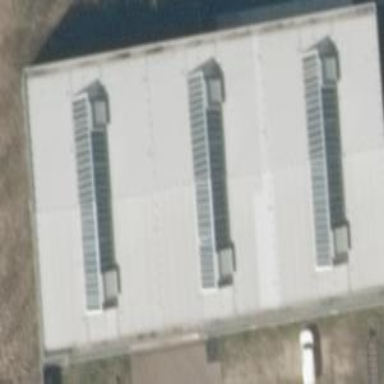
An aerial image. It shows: Industrial building.